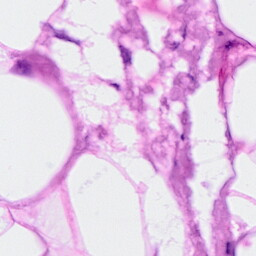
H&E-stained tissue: Breast